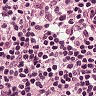
Metastatic tissue present: no